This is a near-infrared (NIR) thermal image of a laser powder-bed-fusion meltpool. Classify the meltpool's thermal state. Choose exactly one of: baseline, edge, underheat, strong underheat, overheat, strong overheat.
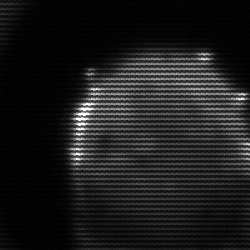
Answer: edge